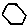
Label: hexagon